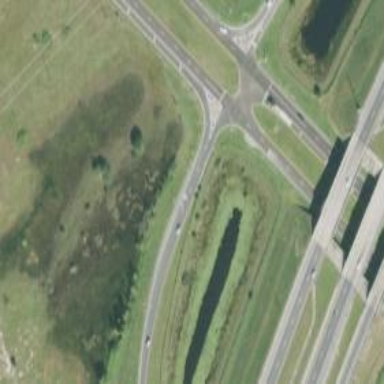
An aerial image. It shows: Parclo intersection with motorway link.